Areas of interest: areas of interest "CGC Pinghu · China Garment City"
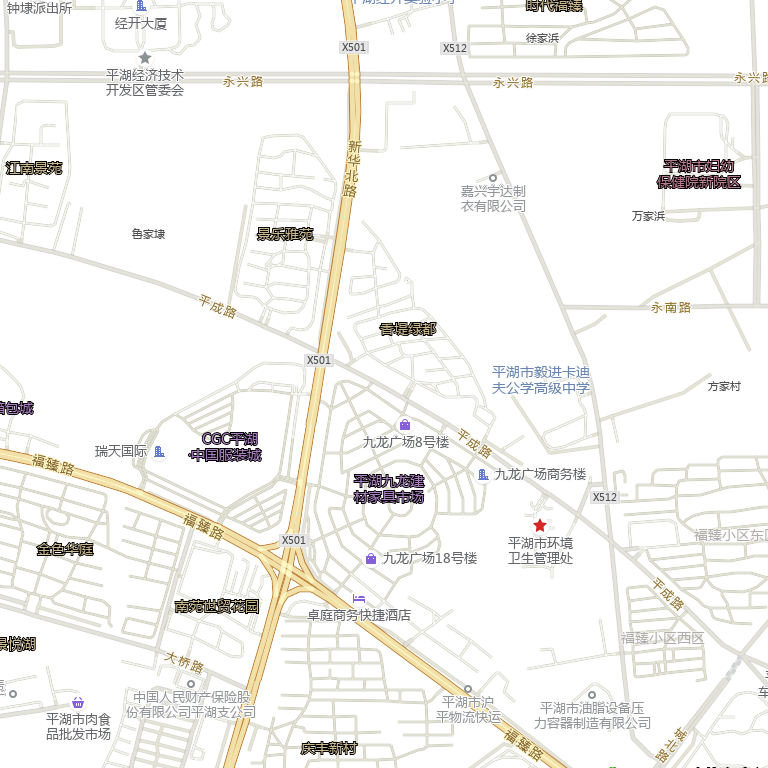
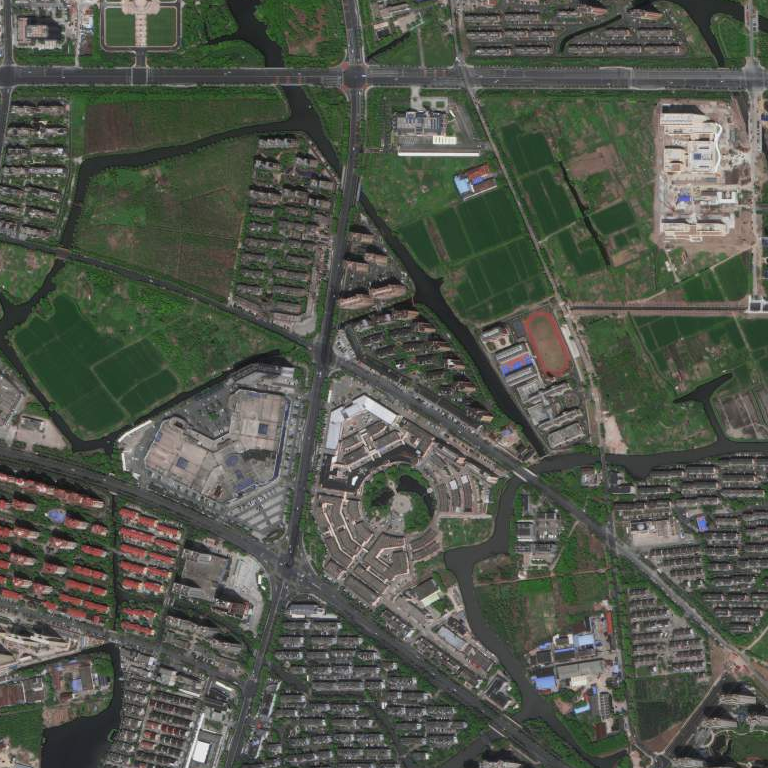